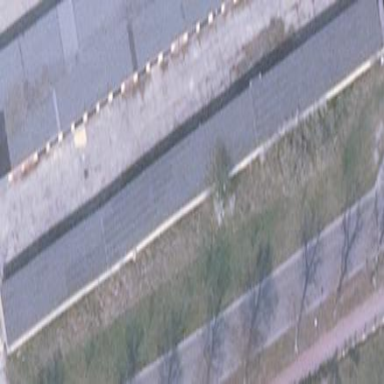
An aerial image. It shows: Garage building.